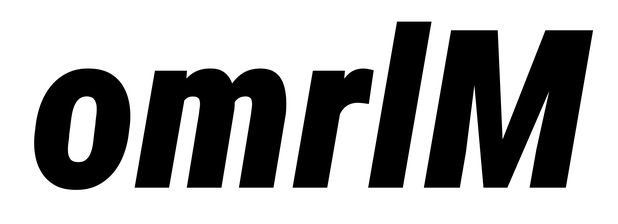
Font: Roboto-Italic_Condensed_Black_Italic